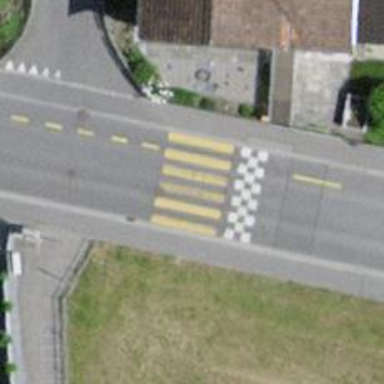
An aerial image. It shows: Marked zebra crossing on the road.